Question: I have some problems with Eclipse and Team Explorer Everywhere.
I installed and added a server to Eclipse. But now i couldn't add new servers. Because, server button is disabled.

I wonder, how can i add new servers?
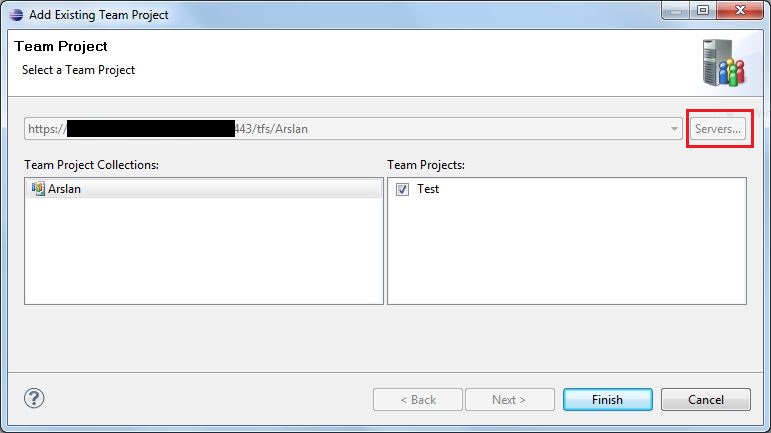
Answer: do you have a project in your workspace already shared with Team Foundation Server using the plug-in?
You can only have one TFS workspace (and therefore one server connection) in an Eclipse workspace at a time. If you want to connect to another TFS server then better to switch to a new Eclipse workspace. Alternatively you can close all the projects in your Eclipse workspace that are connected to TFS or delete them from your workspace.